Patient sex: M
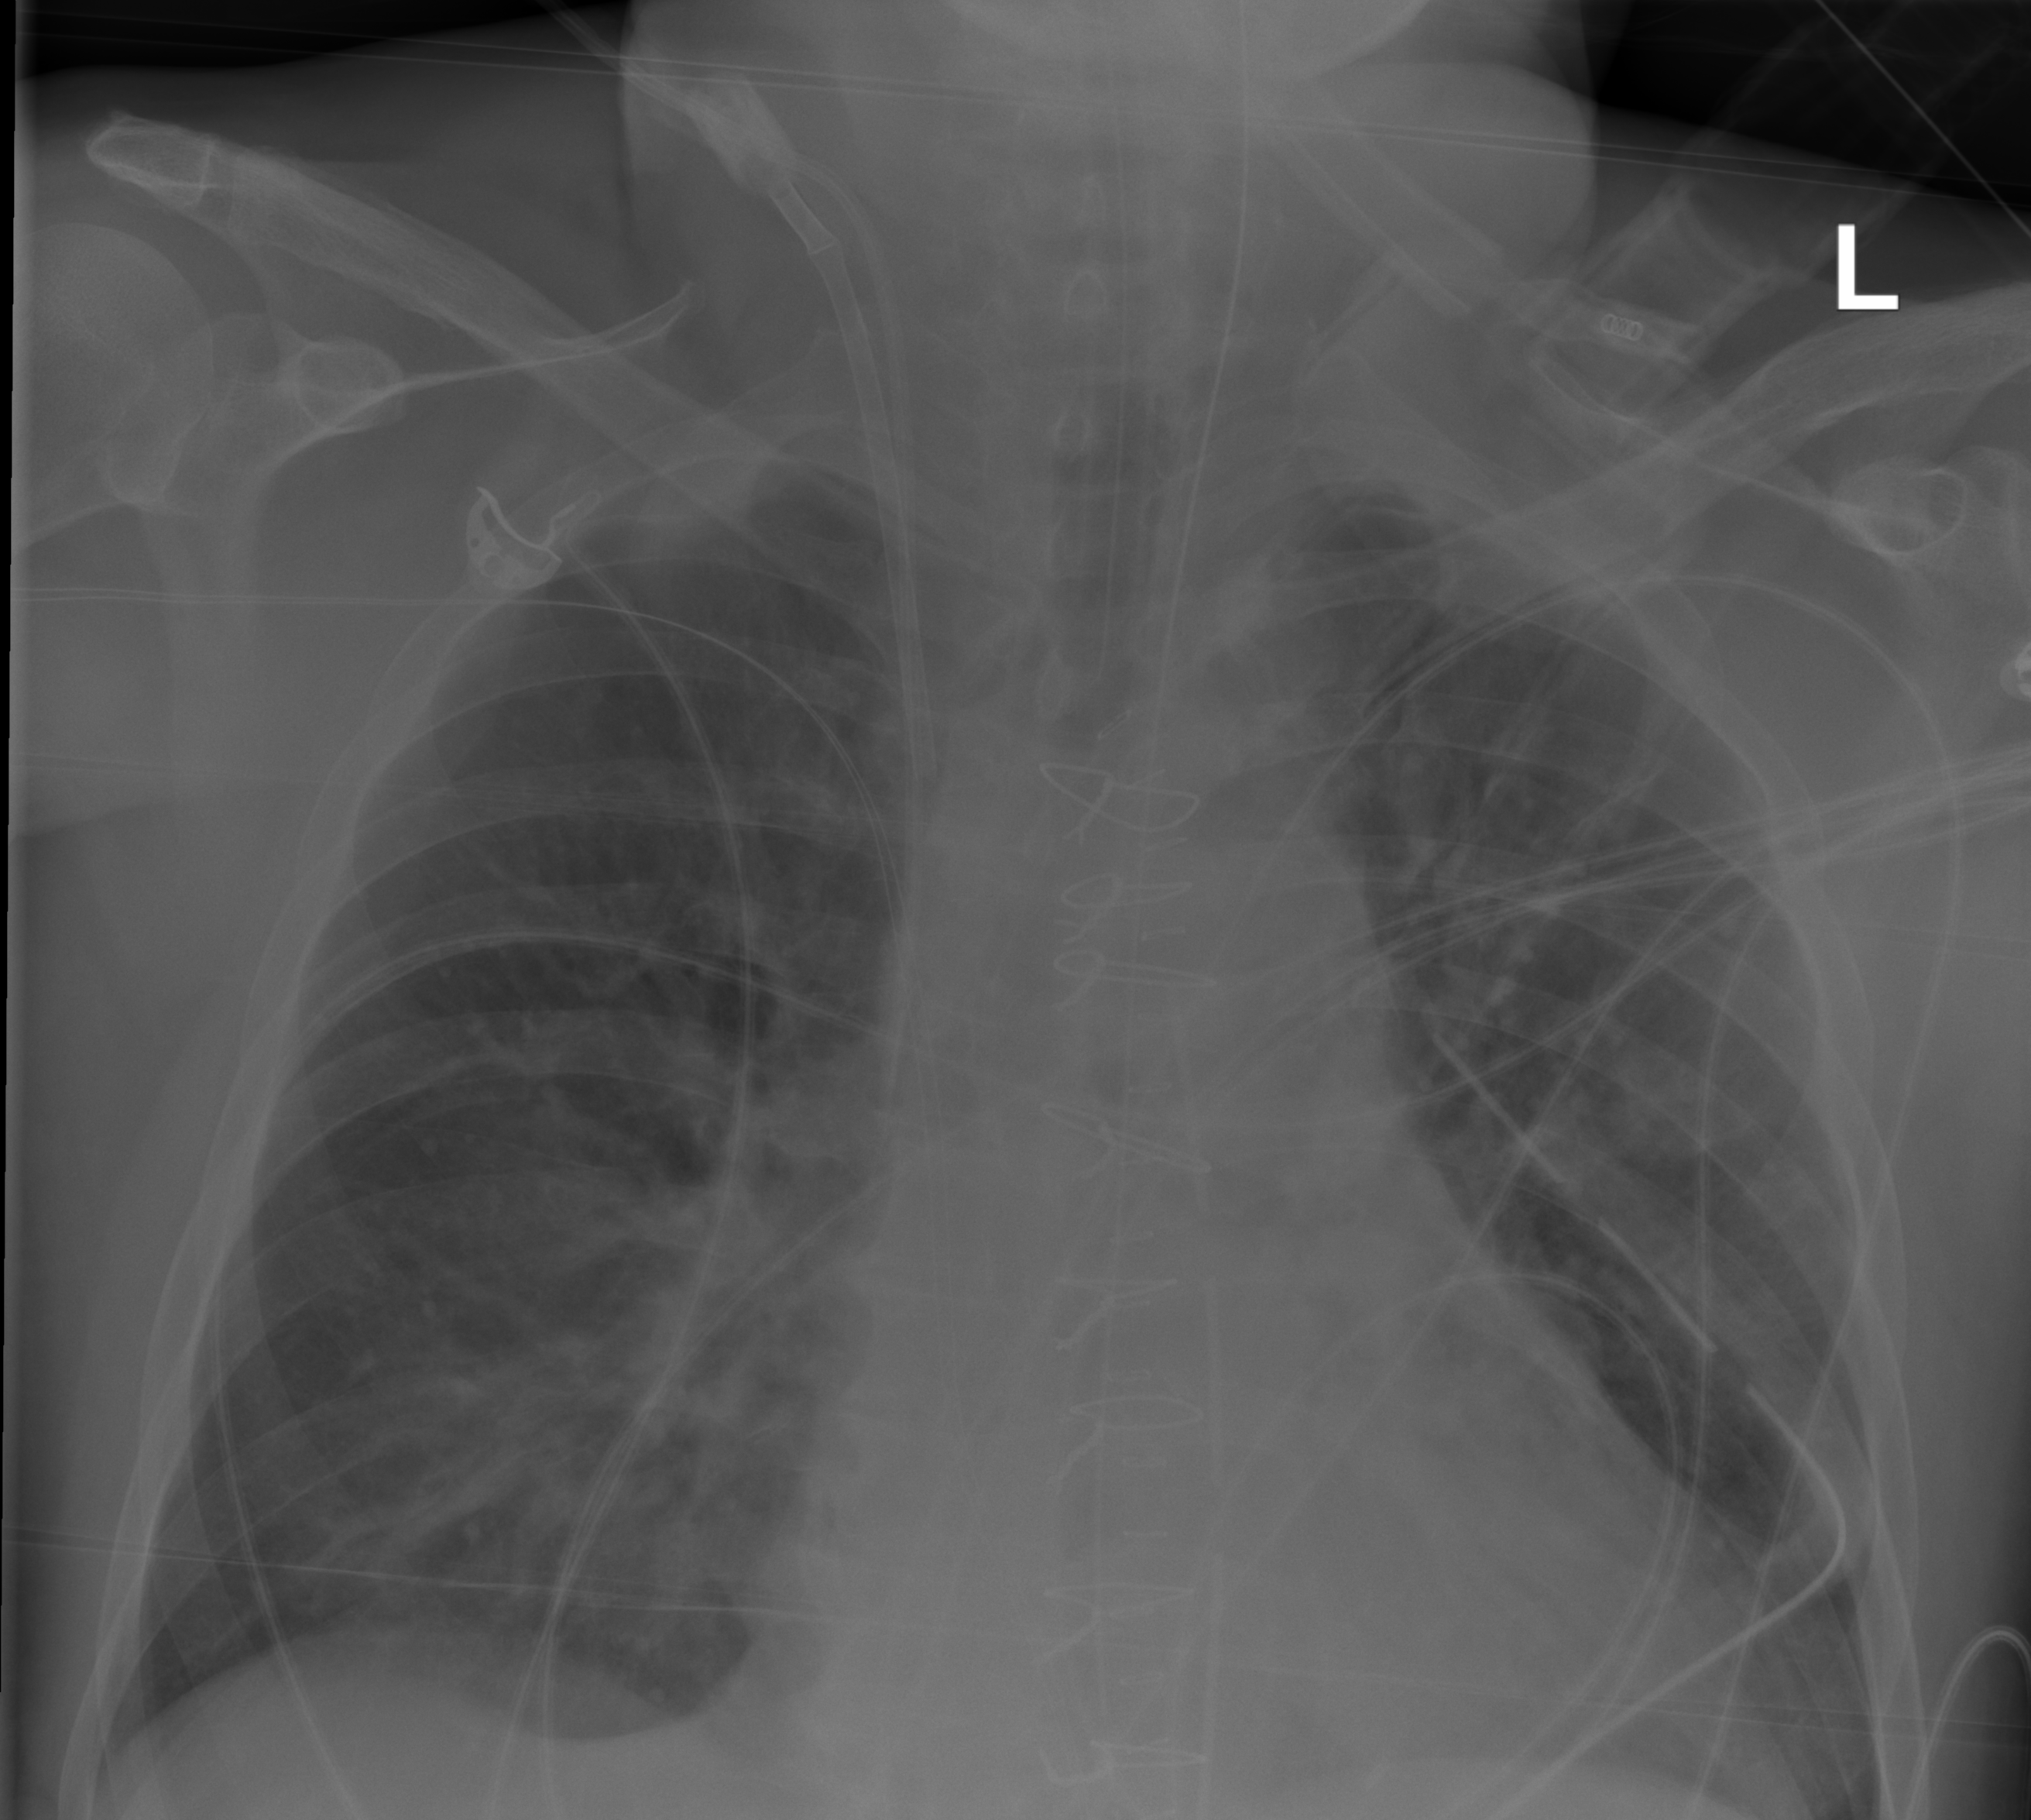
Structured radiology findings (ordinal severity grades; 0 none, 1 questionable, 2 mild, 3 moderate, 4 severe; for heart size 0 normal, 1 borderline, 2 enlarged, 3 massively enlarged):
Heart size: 2
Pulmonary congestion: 2
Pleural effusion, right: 0
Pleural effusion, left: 0
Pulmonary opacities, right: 2
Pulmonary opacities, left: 2
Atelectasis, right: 2
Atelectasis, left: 0